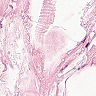
Metastatic tissue present: no